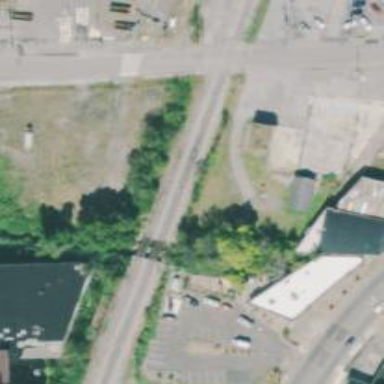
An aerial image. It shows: Railway bridge over siding rail service.